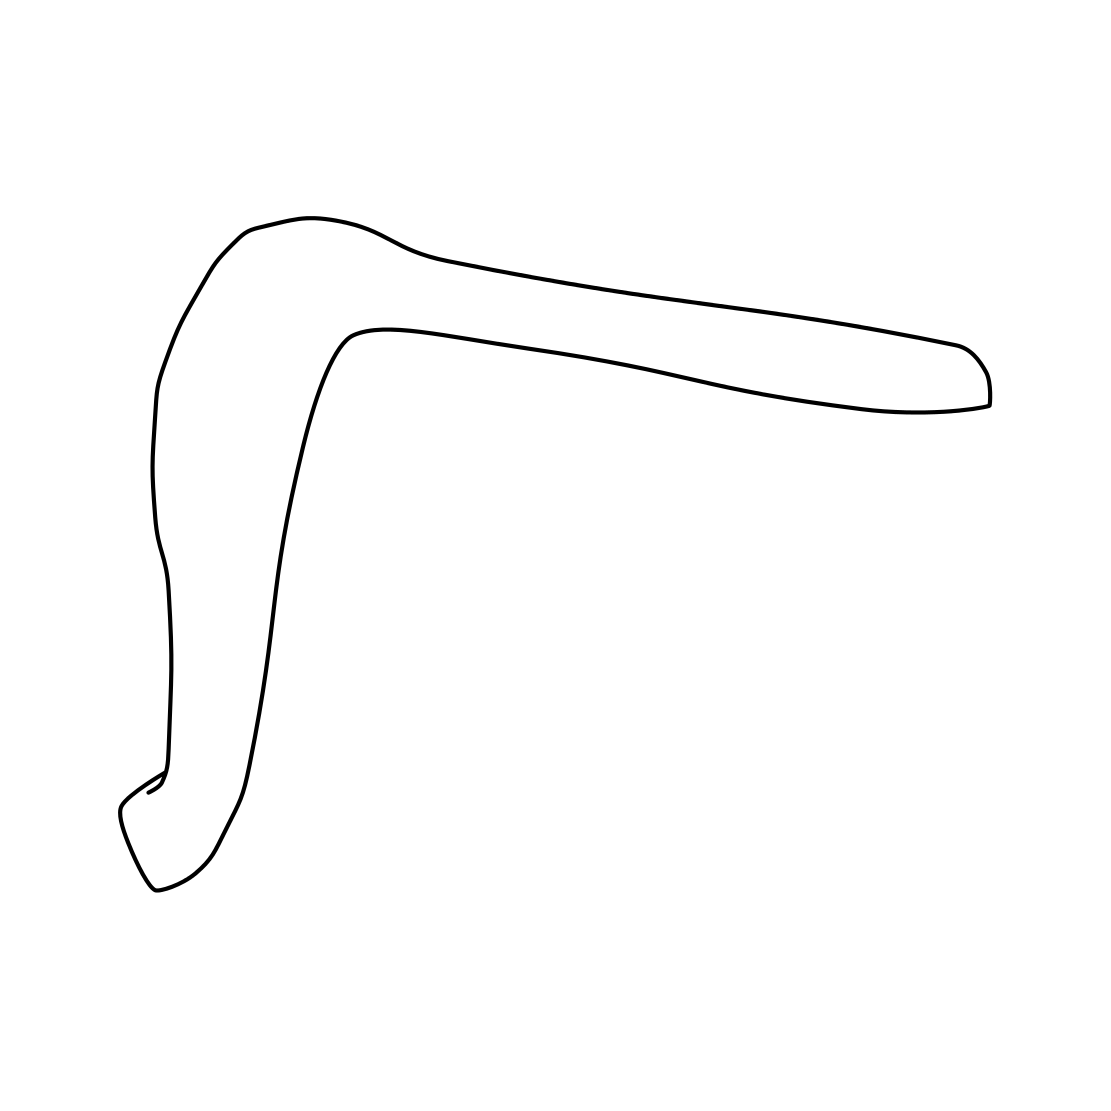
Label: boomerang